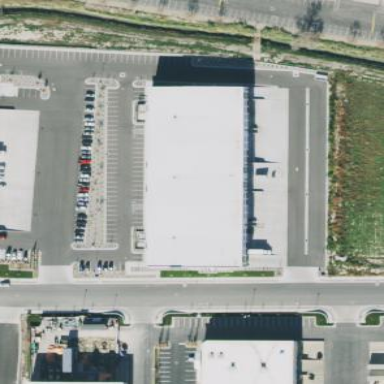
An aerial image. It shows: Commercial building.